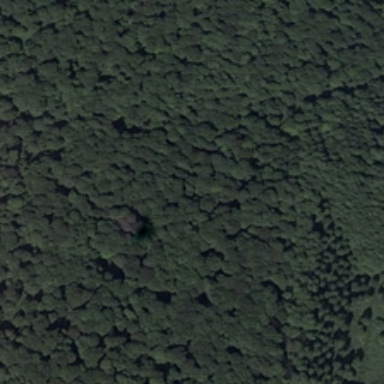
Many green trees form a piece of crowded forest .